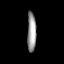
Tissue: prostate
Cell type: Fibroblasts
Senescence score: 0.7299
Nuclear area (px): 346
Mean DAPI intensity: 153.688